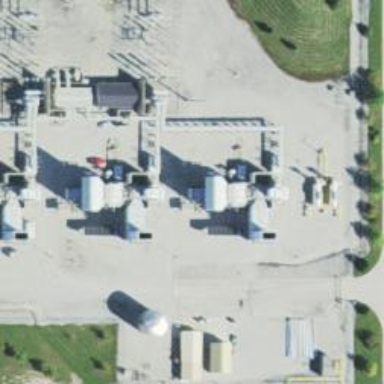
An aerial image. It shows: Gas turbine generator is in use.